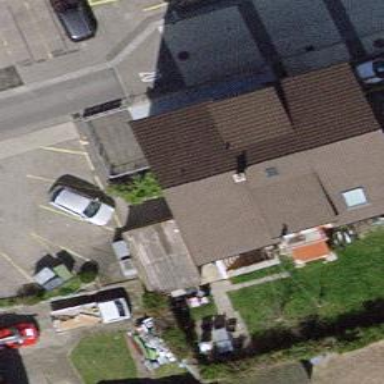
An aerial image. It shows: Restaurant.